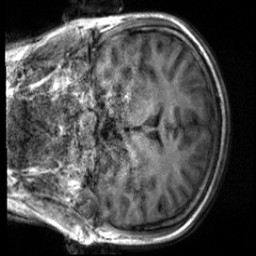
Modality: T1w
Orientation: coronal
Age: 19
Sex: female
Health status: healthy
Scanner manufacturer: siemens
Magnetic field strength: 3 T
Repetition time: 2 s
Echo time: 0.00232 s